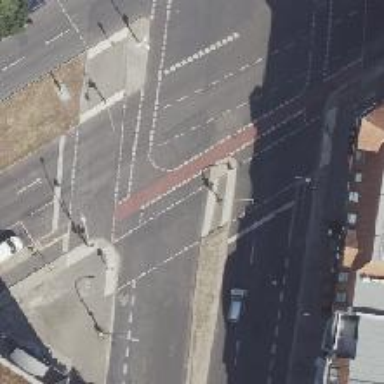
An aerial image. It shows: Crossing with traffic signals.